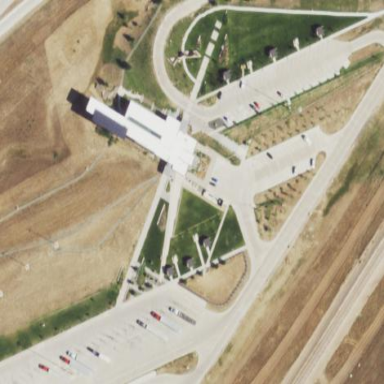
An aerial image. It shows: Rest area along the road.